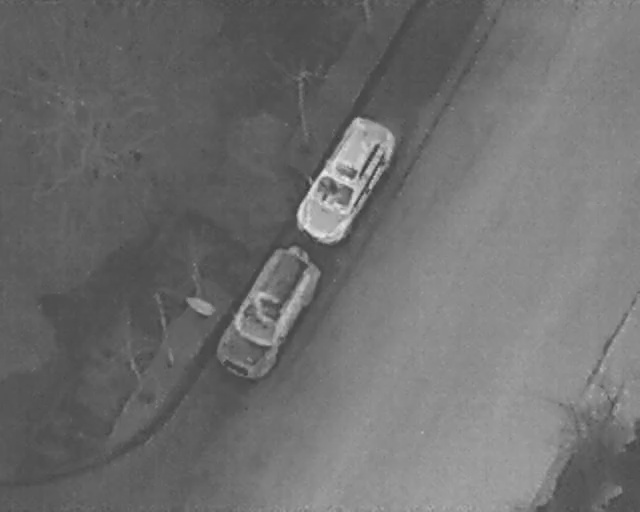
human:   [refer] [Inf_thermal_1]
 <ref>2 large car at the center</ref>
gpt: <box>[[43, 29, 64, 40, 29], [31, 54, 52, 66, 28]]</box>